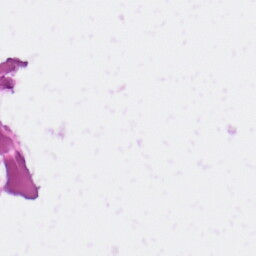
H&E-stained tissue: Skin